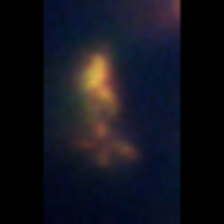
Taxon: Unknown_detritus
Group: Unknown